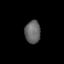
Tissue: skin
Cell type: Epithelial cells
Senescence score: 0.9201
Nuclear area (px): 349
Mean DAPI intensity: 101.997